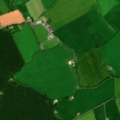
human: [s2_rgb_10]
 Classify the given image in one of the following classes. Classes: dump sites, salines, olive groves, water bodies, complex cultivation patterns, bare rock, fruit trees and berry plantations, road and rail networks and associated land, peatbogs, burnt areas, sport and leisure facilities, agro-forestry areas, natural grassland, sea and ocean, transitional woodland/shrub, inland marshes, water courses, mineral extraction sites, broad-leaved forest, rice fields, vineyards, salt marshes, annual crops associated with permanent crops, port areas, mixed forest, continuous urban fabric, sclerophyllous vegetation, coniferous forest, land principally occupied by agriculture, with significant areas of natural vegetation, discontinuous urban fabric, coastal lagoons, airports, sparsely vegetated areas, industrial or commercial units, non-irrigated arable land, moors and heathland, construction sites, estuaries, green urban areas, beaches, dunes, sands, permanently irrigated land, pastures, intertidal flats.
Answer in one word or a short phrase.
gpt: non-irrigated arable land, pastures